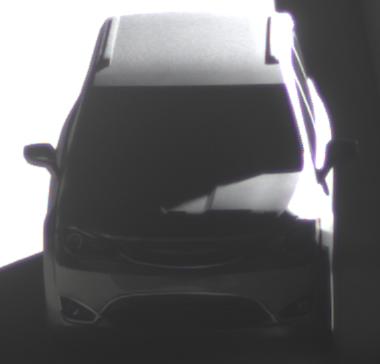
Make: Chrysler
Model: Pacifica
Detailed model: -
Model produced from: 2016
Model produced until: 2020
Doors: 5
Color: gray
Road condition: dry road
Daytime: morning or afternoon
Contrast: high contrast